Question: I am new to Qt and I am trying to create a DockWidget that docks on the right of the window. I set a maximum and minimum width for the dock (as you will see in the code below). This works if the dock widget is added with 'Qt::LeftDockWidgetArea', but when it is added with 'Qt::RightDockWidgetArea', The dock is "padded" out to the center of the window, like this:

I am probably not sizing the dock in the correct way.. Here is the code for this window:
'''
int main(int argv, char** args)
{
QApplication app(argv, args);
QMainWindow window;
QDesktopWidget* desktop = QApplication::desktop();
//Docks
QDockWidget* propertyDock = new QDockWidget("",&window);
QWidget* propertyDockContents = new QWidget;
//This sets the window in the center of the screen.
int wWidth = 800; int wHeight = 600;
window.setGeometry(QRect( (desktop->width()-wWidth)/2 , (desktop->height()-wHeight)/2 ,wWidth,wHeight));
propertyDock->setAllowedAreas(Qt::RightDockWidgetArea);
propertyDockContents->setMaximumWidth(200);
propertyDockContents->setMinimumWidth(20);
propertyDock->setWidget(propertyDockContents);
window.addDockWidget(Qt::RightDockWidgetArea,propertyDock);
window.show();
return app.exec();
}
'''
Is there a "correct" way to do this?
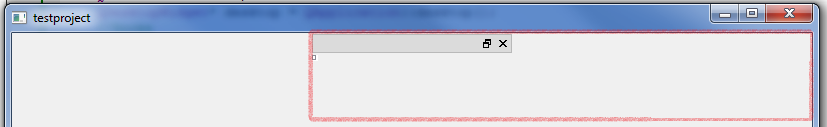
Answer: As stated in the documentation:
> Note: Creating a main window without a central widget is not supported. You must have a central widget even if it is just a placeholder.